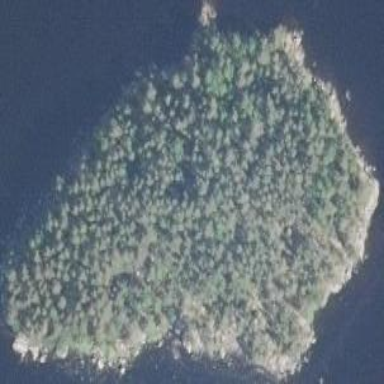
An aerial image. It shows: Island covered with woodland.